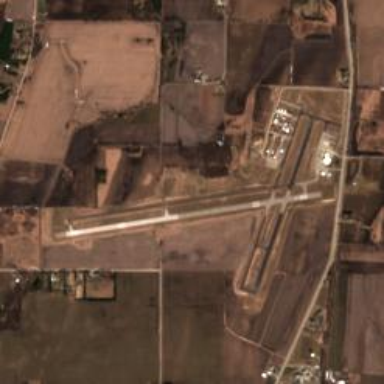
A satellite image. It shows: Runway at airport.